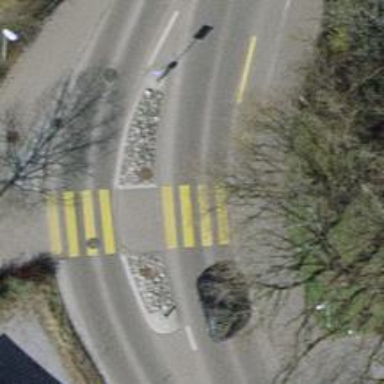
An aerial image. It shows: Zebra crossing with crossing island.